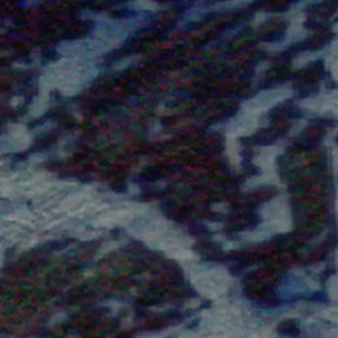
Label: other